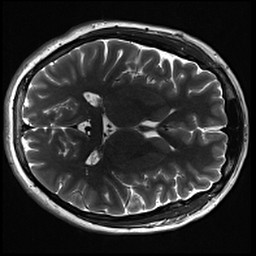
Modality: inplaneT2
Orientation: axial